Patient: sex M, age 50
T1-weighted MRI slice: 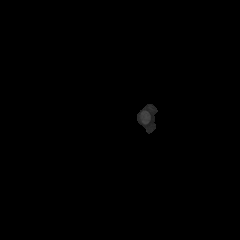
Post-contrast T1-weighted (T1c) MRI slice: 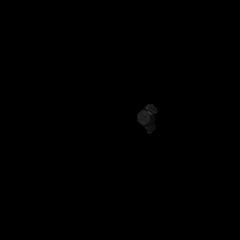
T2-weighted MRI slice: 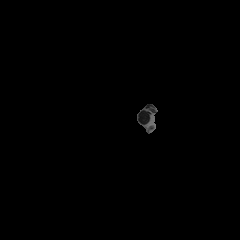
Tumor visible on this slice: no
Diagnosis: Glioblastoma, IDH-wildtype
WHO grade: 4